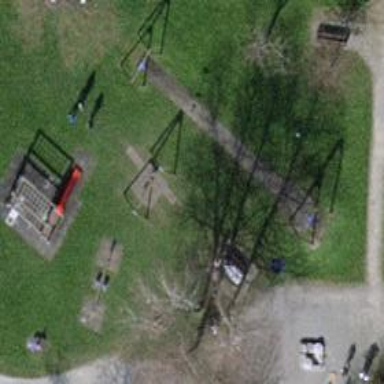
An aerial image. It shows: Seesaw in the playground.